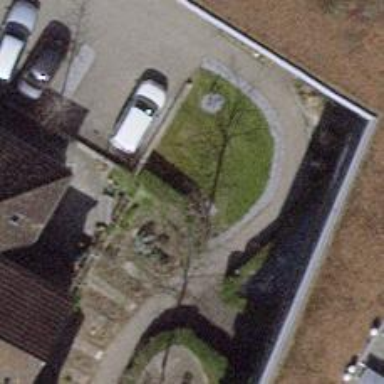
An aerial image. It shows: Urban tree belonging to the Robinia genus. It is broadleaved deciduous tree.